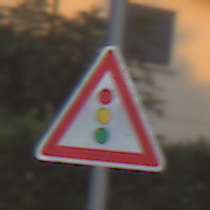
Verkehrszeichen: Lichtzeichenanlage
Umgebung: Outdoor, Urban
Tageszeit: SunriseSunset
Wetter: Clear
Licht: Natural
Jahreszeit: NotSpecified
Kontrast: LowContrast